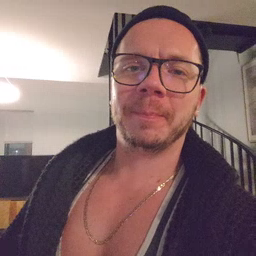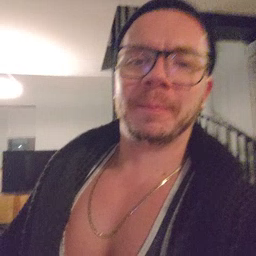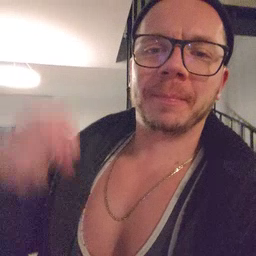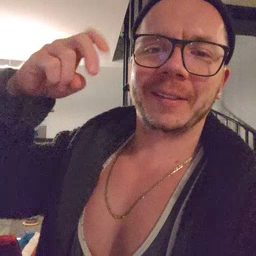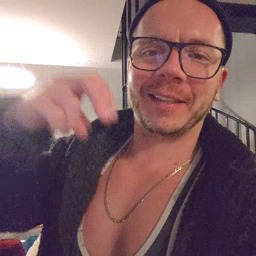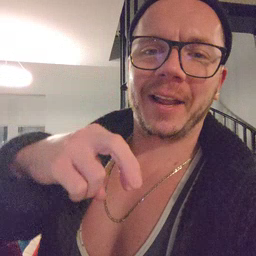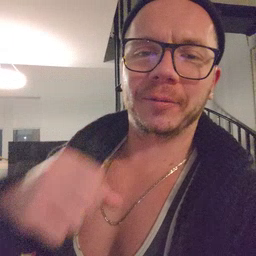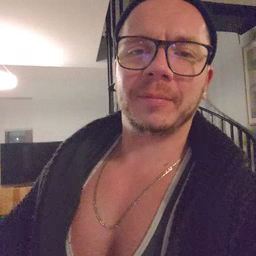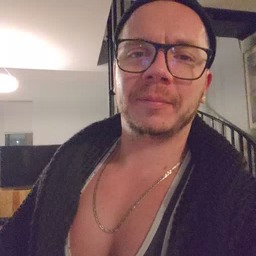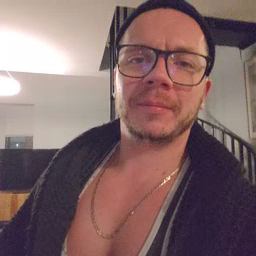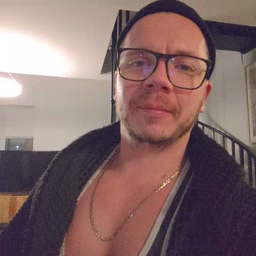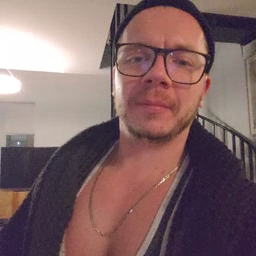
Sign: stairs